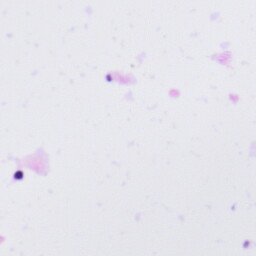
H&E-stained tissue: Tonsil